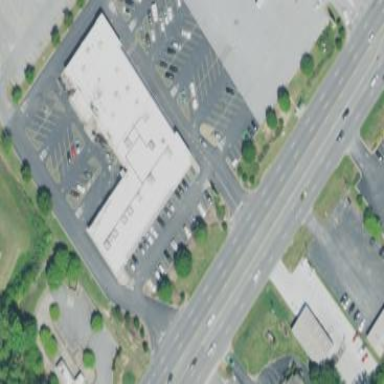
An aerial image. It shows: Retail building.